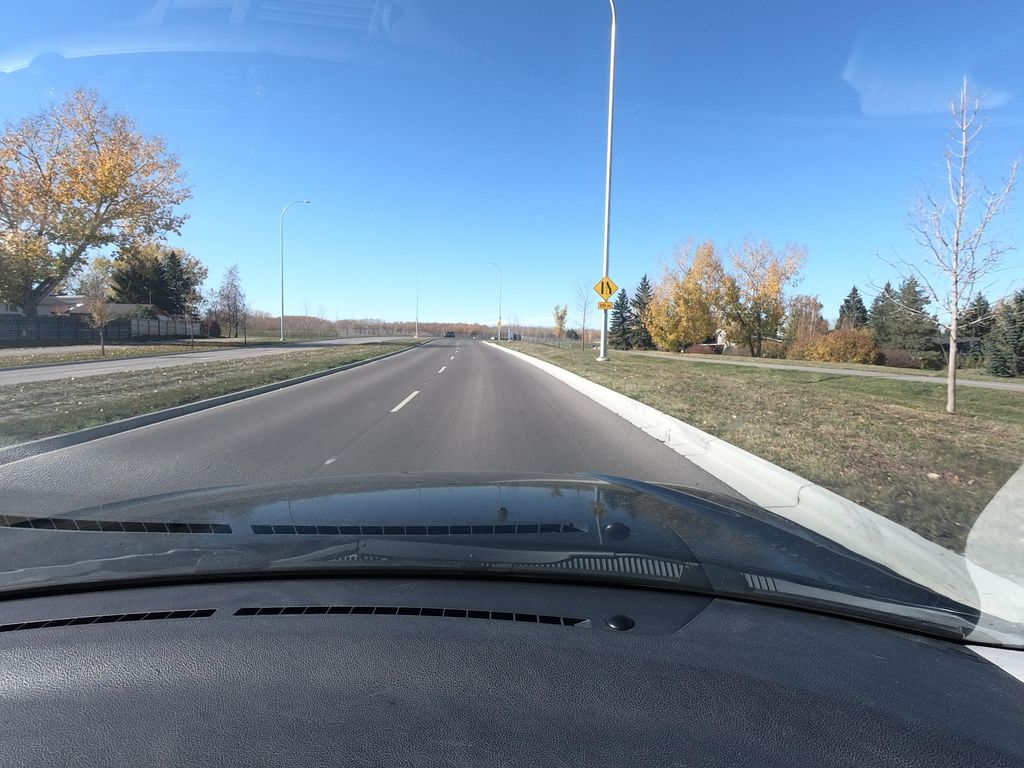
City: calgary